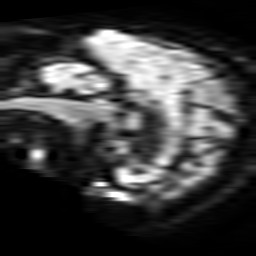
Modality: TRACE
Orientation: sagittal
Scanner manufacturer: philips
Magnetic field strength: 3 T
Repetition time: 3.975 s
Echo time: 0.06039 s